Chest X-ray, PA view. Patient: 59 years old, sex M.
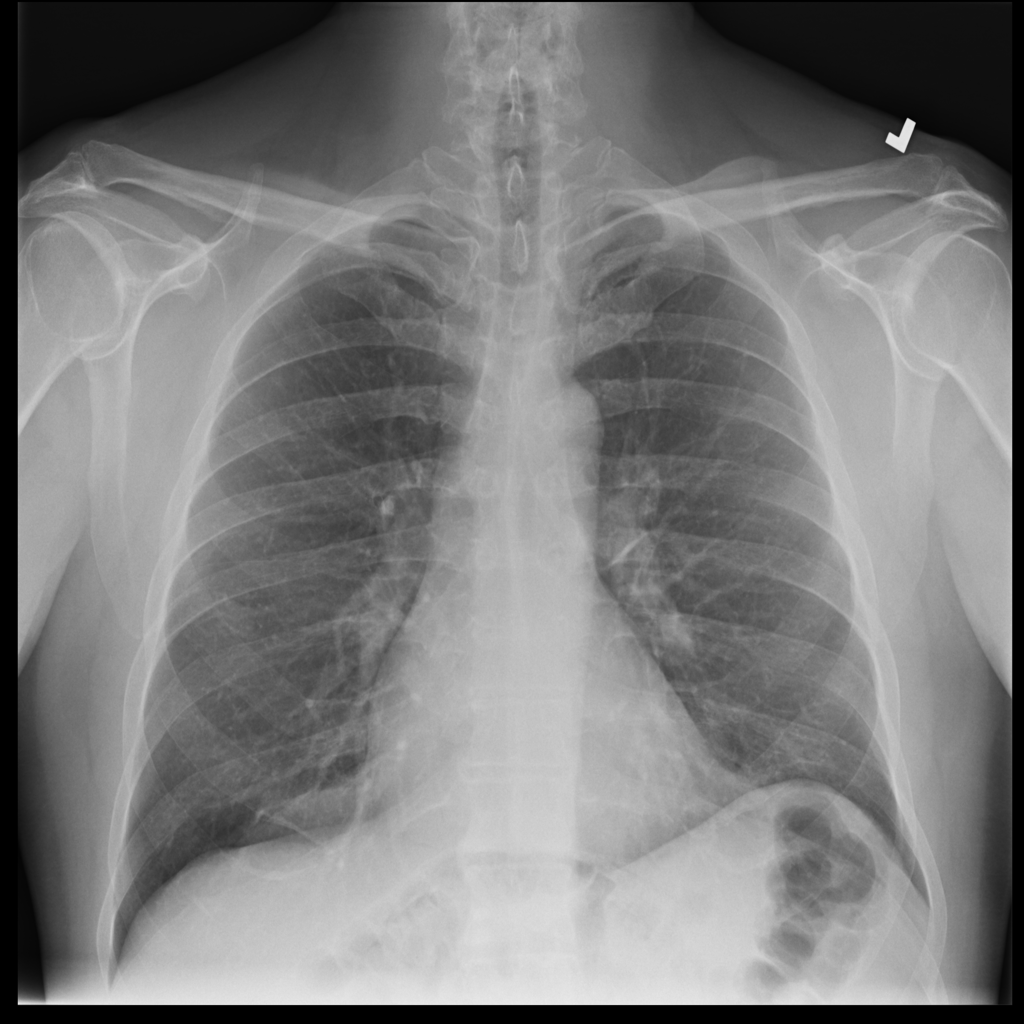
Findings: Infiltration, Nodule